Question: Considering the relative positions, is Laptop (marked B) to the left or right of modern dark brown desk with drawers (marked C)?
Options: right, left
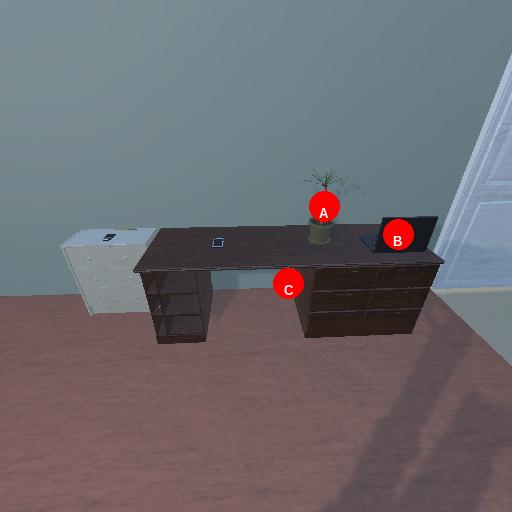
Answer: right